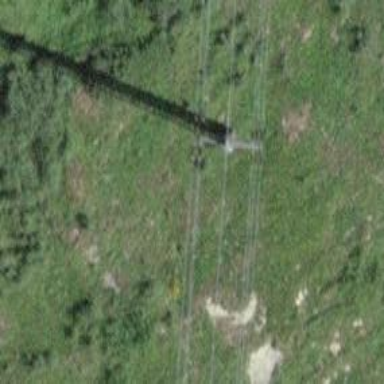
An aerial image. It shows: Power line is depicted.